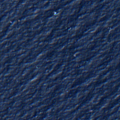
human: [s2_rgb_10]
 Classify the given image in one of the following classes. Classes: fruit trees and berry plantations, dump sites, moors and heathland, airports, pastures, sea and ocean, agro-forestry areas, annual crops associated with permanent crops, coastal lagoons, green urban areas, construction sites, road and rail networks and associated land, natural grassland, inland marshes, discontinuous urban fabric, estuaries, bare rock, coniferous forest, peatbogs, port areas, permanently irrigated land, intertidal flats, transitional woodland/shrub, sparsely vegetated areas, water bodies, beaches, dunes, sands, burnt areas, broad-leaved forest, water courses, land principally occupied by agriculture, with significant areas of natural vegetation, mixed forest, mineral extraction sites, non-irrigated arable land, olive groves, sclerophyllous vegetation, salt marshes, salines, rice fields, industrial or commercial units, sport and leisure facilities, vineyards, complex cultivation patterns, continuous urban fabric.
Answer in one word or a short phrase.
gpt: sea and ocean